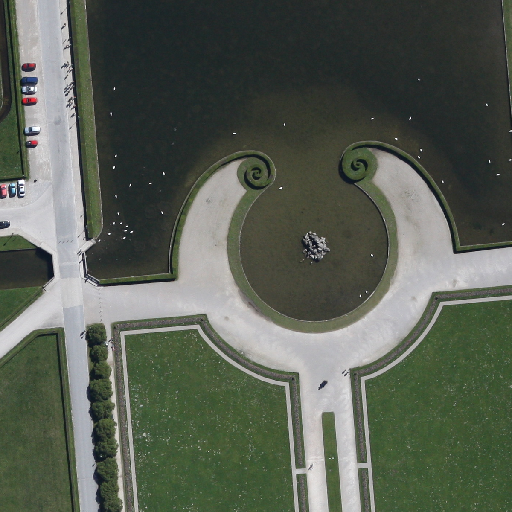
Referring expression: vehicle in the parking area